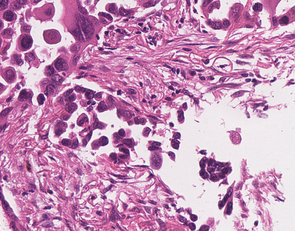
Tumor epithelial tissue: yes
Tumor-associated stroma tissue: yes
Normal tissue: no